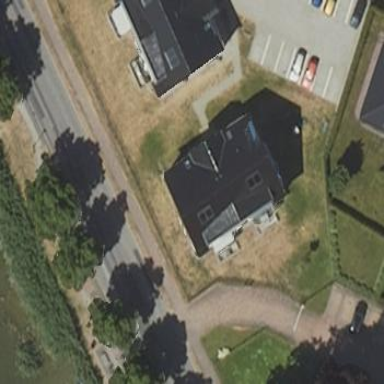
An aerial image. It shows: View of apartment building.